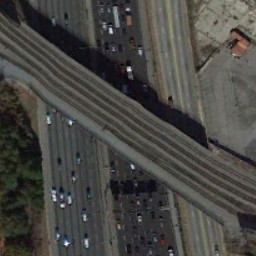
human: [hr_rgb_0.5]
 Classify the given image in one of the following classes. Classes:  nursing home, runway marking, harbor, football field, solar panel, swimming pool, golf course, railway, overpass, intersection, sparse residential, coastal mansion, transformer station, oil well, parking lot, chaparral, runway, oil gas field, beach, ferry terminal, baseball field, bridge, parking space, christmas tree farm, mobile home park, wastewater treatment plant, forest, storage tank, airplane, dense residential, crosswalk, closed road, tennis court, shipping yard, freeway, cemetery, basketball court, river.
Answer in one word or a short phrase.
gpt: overpass